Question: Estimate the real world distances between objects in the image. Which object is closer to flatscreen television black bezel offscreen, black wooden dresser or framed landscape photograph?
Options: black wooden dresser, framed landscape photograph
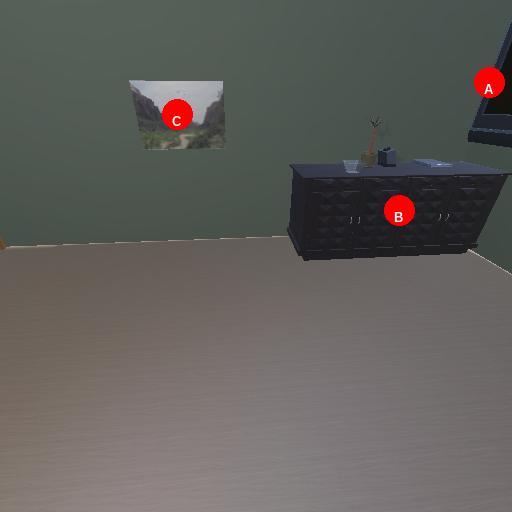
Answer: black wooden dresser